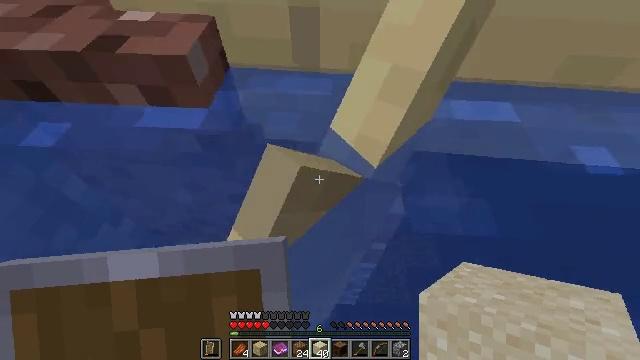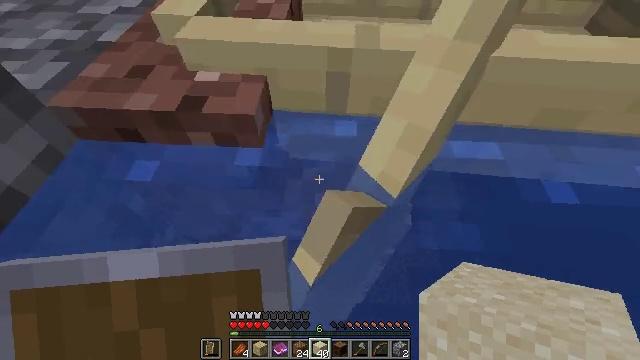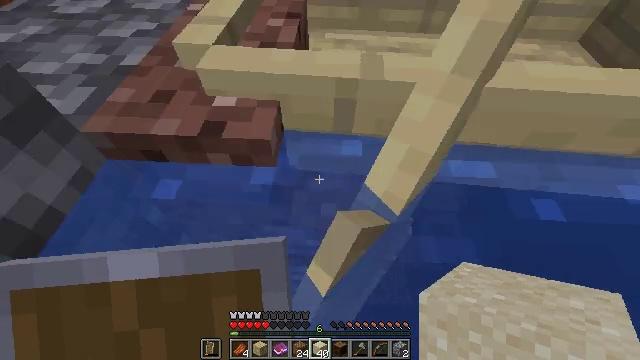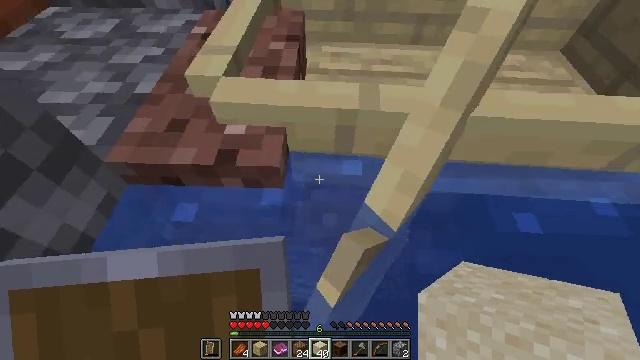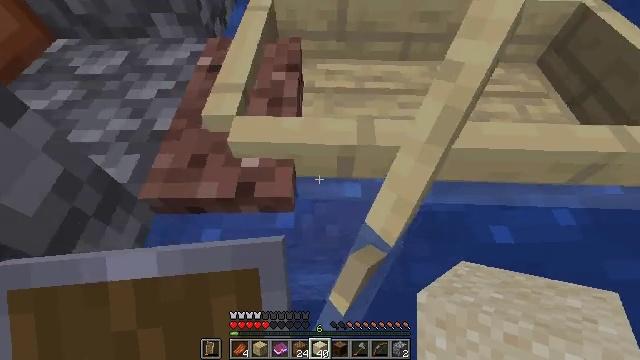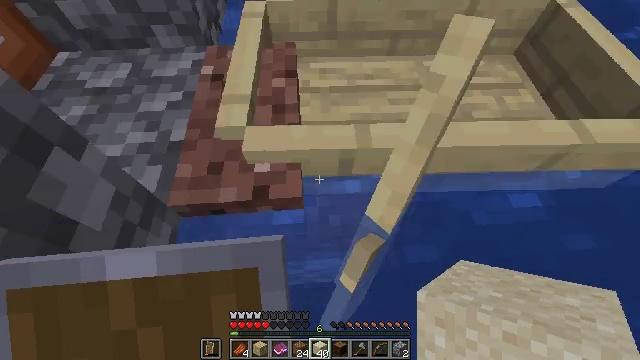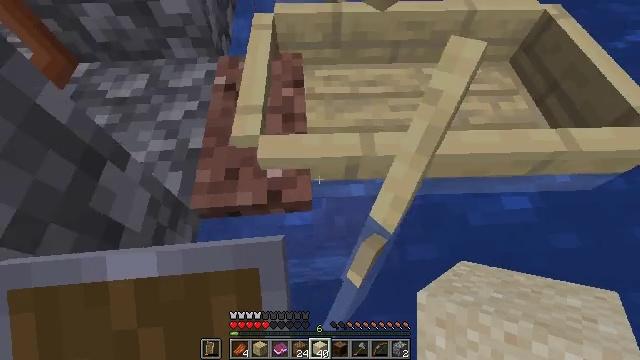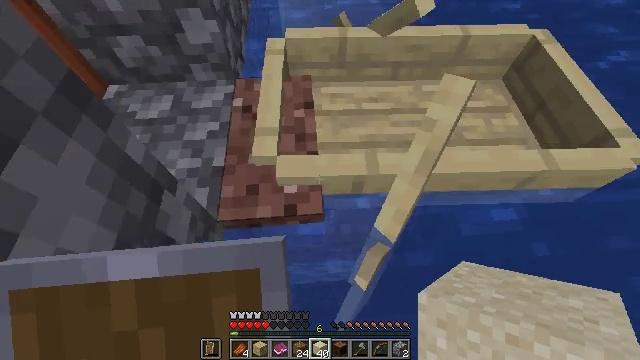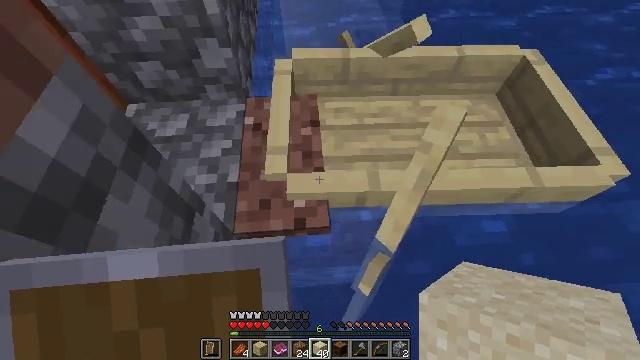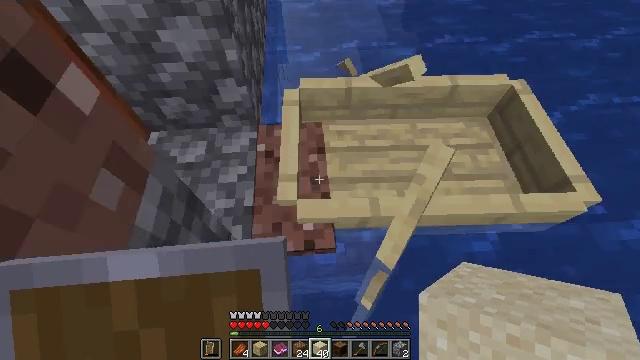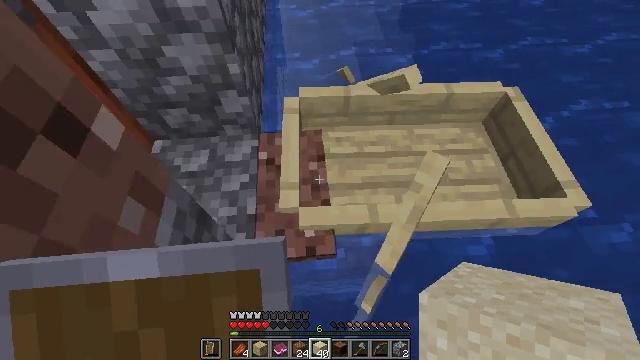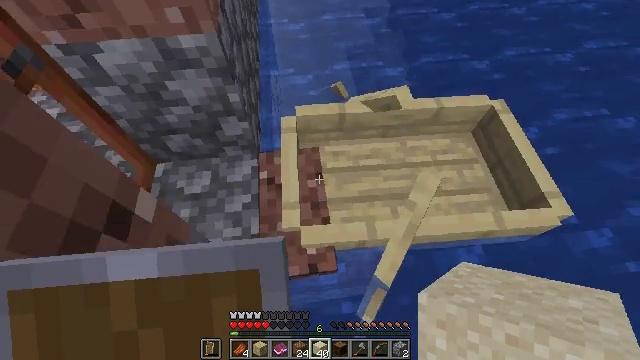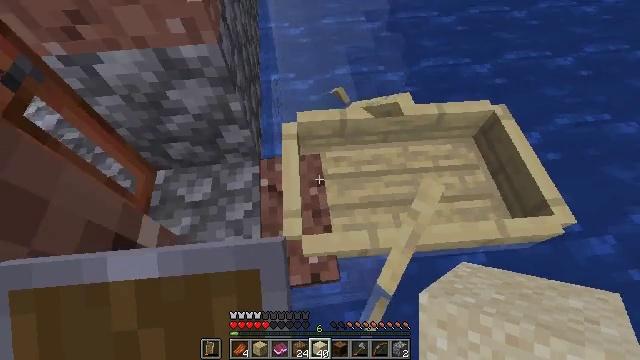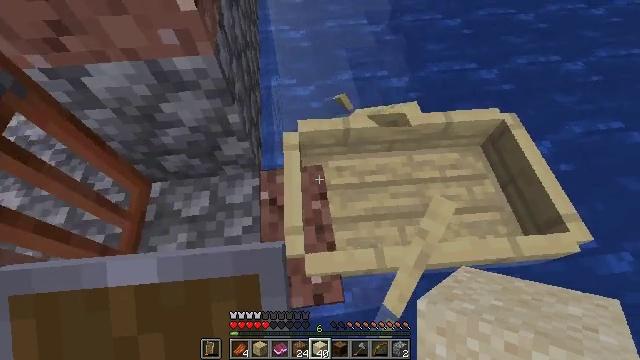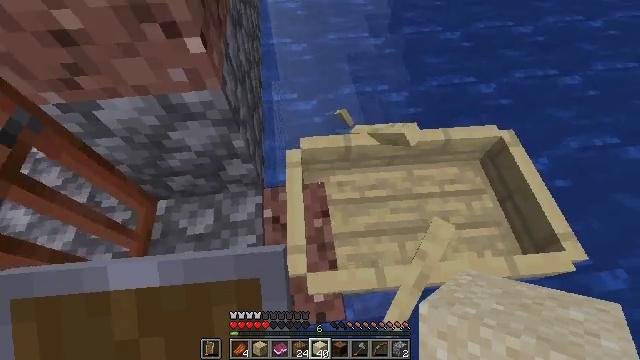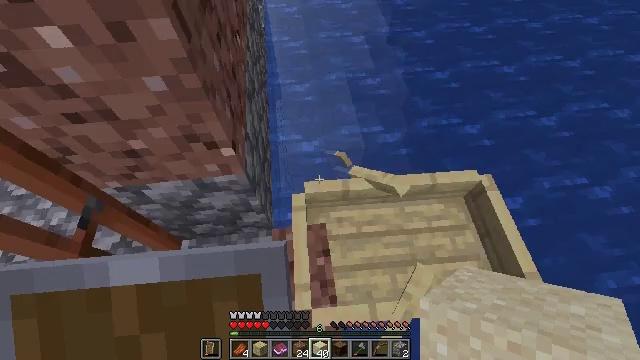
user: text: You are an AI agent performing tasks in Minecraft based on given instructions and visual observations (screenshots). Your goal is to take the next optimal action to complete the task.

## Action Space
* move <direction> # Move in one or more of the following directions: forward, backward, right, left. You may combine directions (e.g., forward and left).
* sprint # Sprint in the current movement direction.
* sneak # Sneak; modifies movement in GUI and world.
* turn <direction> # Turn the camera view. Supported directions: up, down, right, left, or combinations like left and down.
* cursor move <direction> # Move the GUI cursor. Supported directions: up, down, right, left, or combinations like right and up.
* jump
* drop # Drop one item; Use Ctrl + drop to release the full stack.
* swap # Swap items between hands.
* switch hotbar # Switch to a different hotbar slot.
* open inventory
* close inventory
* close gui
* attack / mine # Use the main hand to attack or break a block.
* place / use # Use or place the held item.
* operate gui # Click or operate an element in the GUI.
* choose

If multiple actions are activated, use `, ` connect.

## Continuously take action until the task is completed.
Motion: motion action
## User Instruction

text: Gather packed ice blocks.
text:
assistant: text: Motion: move forward, jump
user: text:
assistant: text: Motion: move forward, jump
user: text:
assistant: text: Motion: move forward, turn right, jump
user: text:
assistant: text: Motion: move forward, turn right and down, jump
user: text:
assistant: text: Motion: move forward, turn right and down, jump
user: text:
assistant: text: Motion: move forward, jump
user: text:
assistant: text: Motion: move forward, jump
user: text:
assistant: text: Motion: move forward, jump
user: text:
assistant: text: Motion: move forward, jump
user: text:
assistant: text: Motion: move forward, jump
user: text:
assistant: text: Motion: move forward, turn right, jump
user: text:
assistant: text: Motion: move forward, jump
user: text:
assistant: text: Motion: move forward, jump
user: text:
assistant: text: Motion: move forward, jump
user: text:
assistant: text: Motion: move forward, jump
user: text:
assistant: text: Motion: move forward, jump
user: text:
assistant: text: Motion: no_op
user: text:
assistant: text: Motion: no_op
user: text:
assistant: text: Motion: no_op
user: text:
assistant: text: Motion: no_op
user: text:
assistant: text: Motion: turn right and down
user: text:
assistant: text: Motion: turn right and down
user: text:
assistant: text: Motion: turn right and down
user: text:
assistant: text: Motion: turn right and down
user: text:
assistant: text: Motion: no_op
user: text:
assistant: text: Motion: no_op
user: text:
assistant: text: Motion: no_op
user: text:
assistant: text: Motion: no_op
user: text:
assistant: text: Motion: turn right and down
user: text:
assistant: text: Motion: turn right